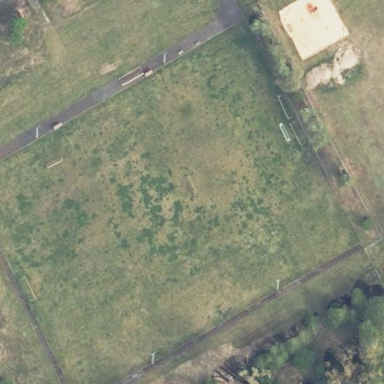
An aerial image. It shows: Soccer pitch for leisureland activities.